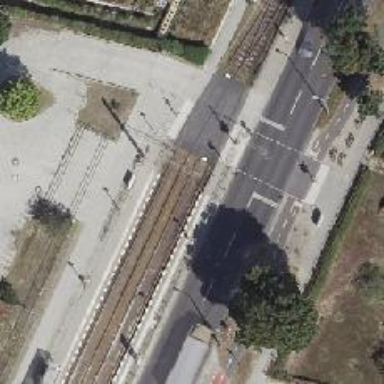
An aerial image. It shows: Railway signal.